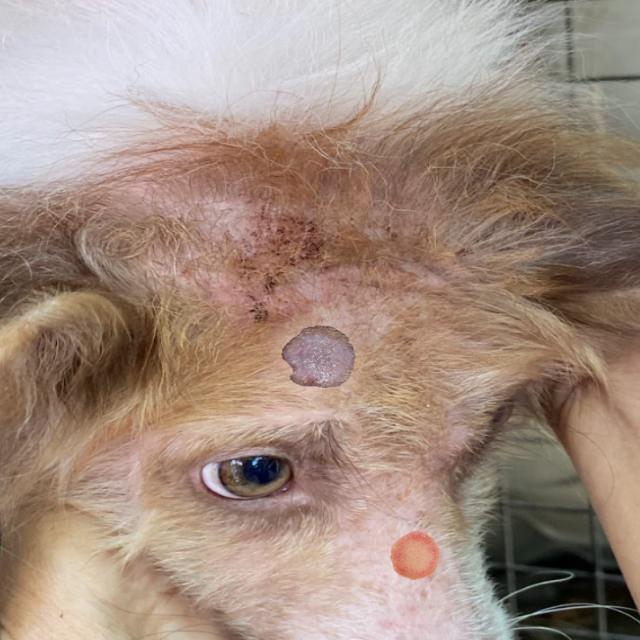
Canine ringworm (Dermatophytosis) — fungal infection caused by Microsporum or Trichophyton. Presents with circular alopecia, scaling, crusting, and broken hairs.